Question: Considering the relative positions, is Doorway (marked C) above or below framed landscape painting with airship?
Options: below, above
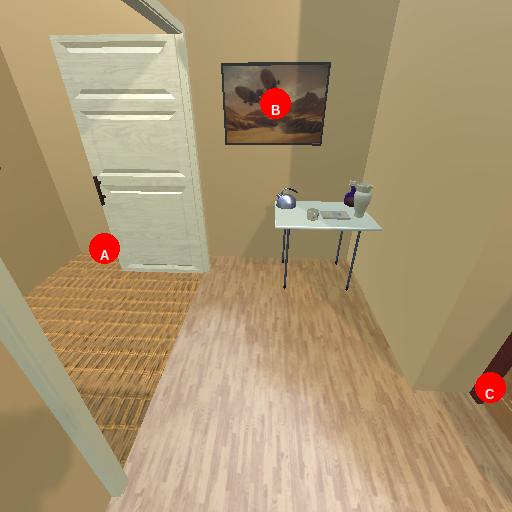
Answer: below